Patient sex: F
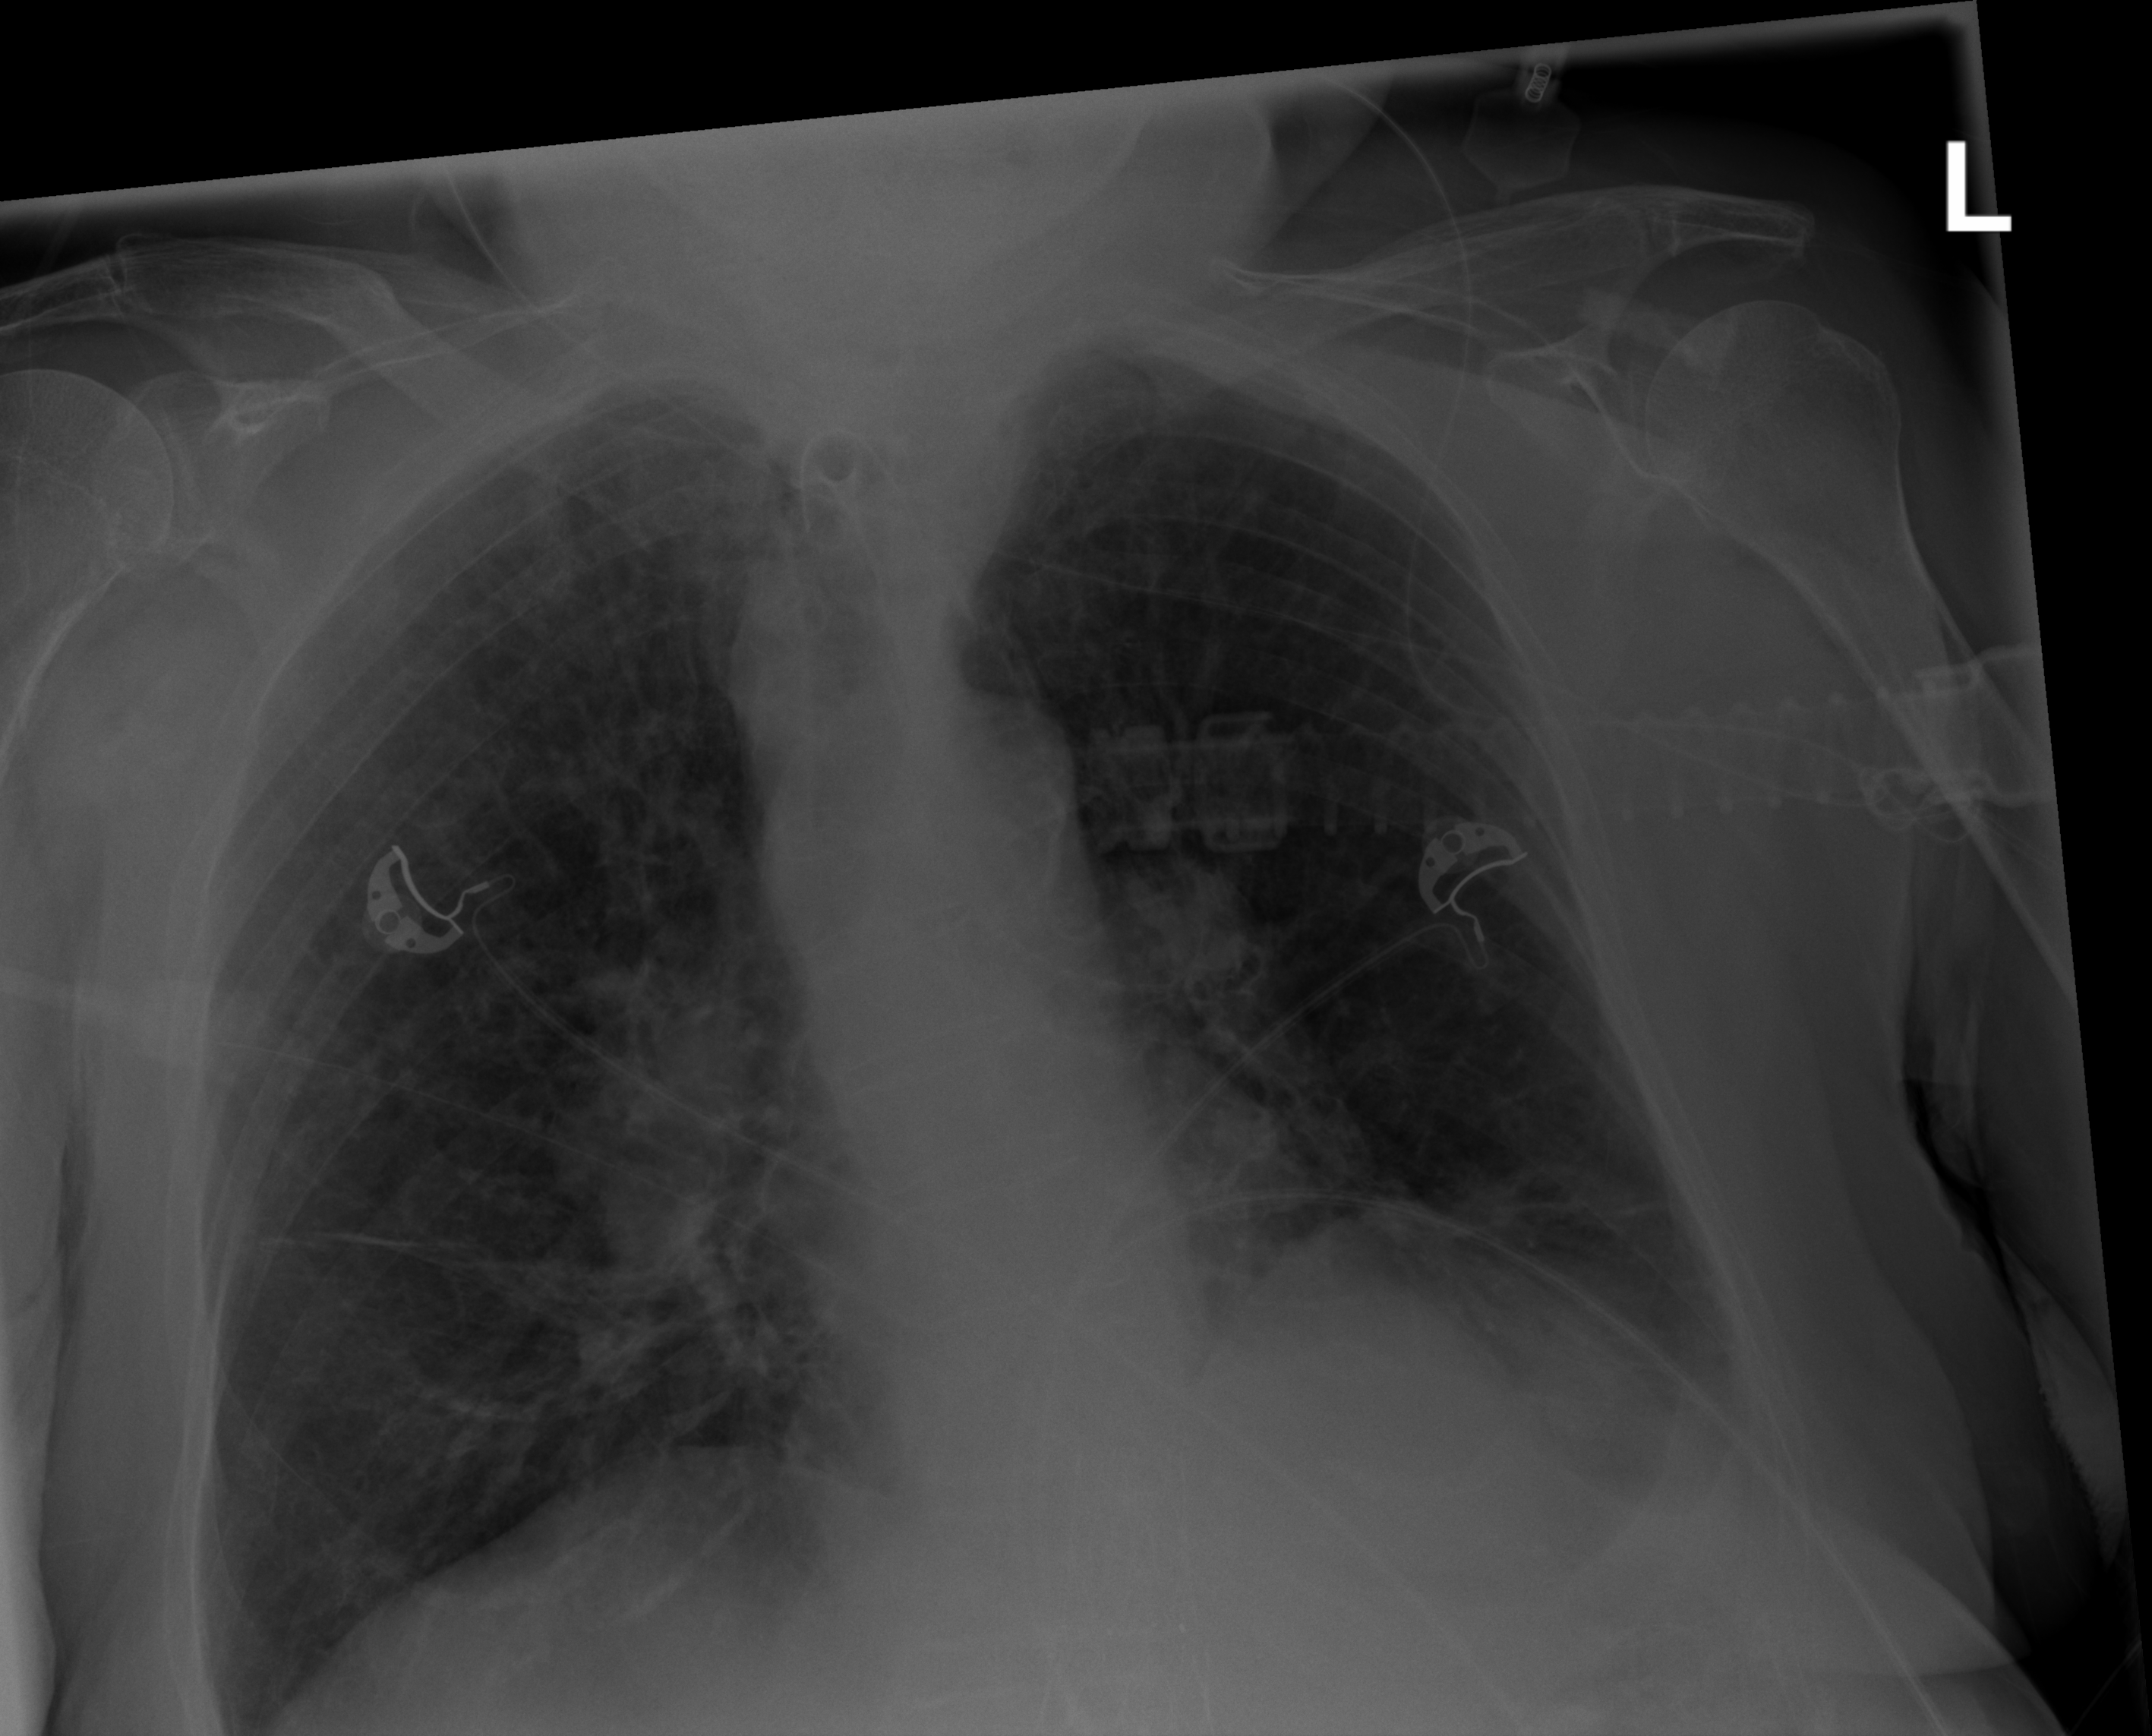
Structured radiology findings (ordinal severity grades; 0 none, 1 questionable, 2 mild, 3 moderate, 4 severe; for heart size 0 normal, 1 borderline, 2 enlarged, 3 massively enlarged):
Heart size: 0
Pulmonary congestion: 0
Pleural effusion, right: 0
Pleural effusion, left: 2
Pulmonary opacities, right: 0
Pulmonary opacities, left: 0
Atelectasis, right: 1
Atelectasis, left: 2